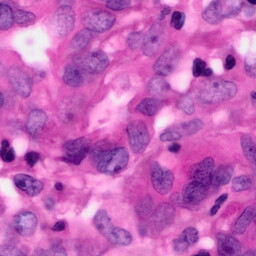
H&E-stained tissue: Pancreatic